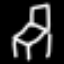
Label: chair